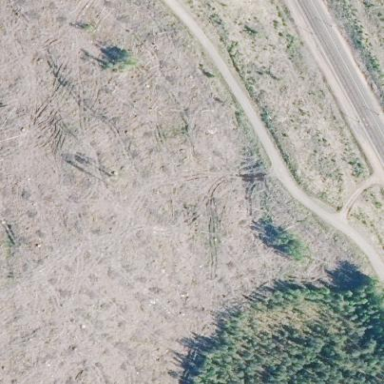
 likely man-made clearing in the landscape."